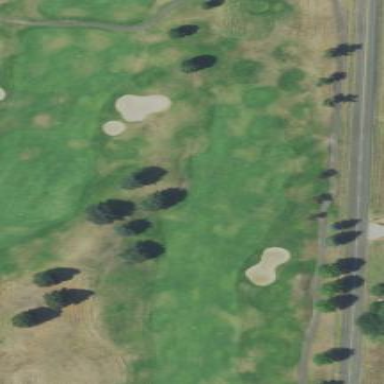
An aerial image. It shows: Well-maintained grassy area known as the fairway on golf course.